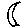
Label: moon